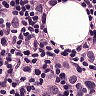
Metastatic tissue present: yes